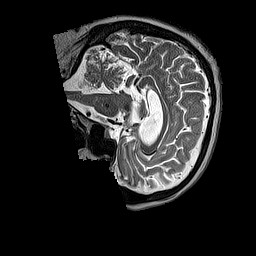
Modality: T2w
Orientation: sagittal
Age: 50
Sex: female
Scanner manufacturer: siemens
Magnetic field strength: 3 T
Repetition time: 3.2 s
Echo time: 0.212 s